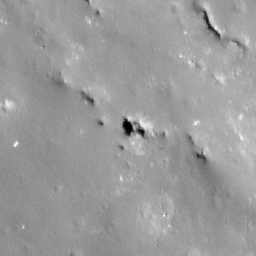
Pit: Oday 1
Host crater: Oday
Host type: impact_melt
Lunar coordinates: latitude -30.969, longitude 158.053